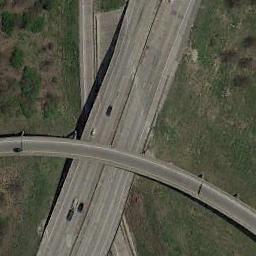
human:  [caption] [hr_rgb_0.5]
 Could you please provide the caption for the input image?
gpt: This overpass intersects the road at right angle .

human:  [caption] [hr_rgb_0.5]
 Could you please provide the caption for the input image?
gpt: The overpass is next to the grass with some cars .

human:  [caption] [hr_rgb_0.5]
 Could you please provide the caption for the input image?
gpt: There are green meadows around the overpass .

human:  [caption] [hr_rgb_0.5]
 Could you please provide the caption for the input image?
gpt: The grass is under the overpass .